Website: home-depot
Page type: customer-info-address
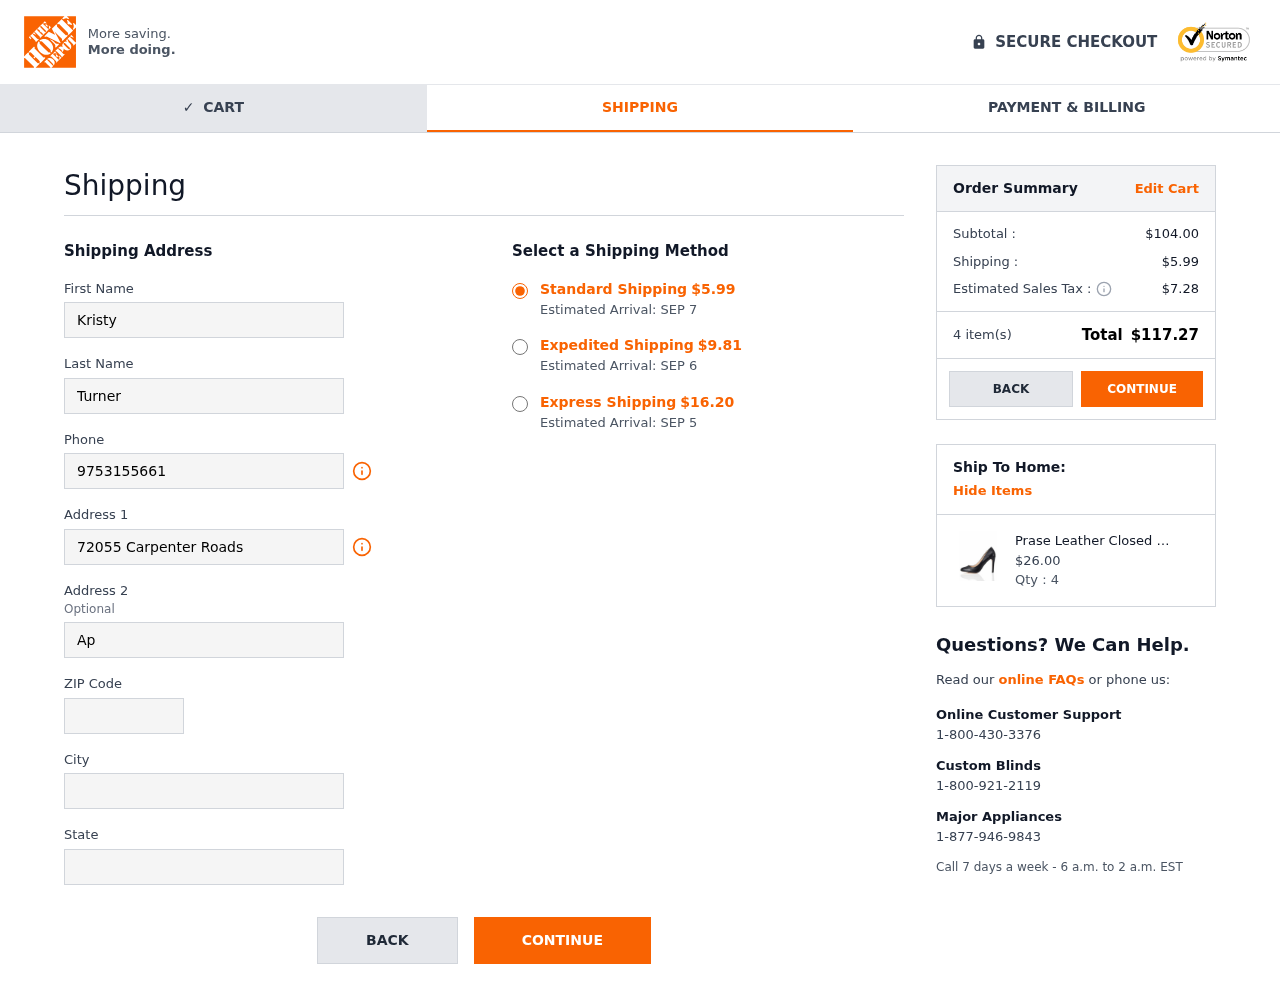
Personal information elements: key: PII_CITY
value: Georgeburgh
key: PII_FIRSTNAME
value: Kristy
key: PII_LASTNAME
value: Turner
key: PII_PHONE
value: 9753155661
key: PII_POSTCODE
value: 44041
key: PII_STATE
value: VI
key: PII_STREET
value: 72055 Carpenter Roads
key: PII_STREET2
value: Apt. 679
Product elements: key: PRODUCT1_NAME
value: Prase Leather Closed Toe Heels, Black (Black), 6 UK
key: PRODUCT1_PRICE
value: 26
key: PRODUCT1_QUANTITY
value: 4
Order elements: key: ORDER_SHIPPING_COST
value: $5.99
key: ORDER_DELIVERY_DATE
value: Estimated Arrival: SEP 7
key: ORDER_SHIPPING_COST_EXPEDITED
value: $9.81
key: ORDER_DELIVERY_DATE_EXPEDITED
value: Estimated Arrival: SEP 6
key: ORDER_SHIPPING_COST_EXPRESS
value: $16.20
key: ORDER_DELIVERY_DATE_EXPRESS
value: Estimated Arrival: SEP 5
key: ORDER_SUBTOTAL
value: $104.00
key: ORDER_TAX
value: $7.28
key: ORDER_NUM_ITEMS
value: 4 item(s)
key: ORDER_TOTAL
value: $117.27